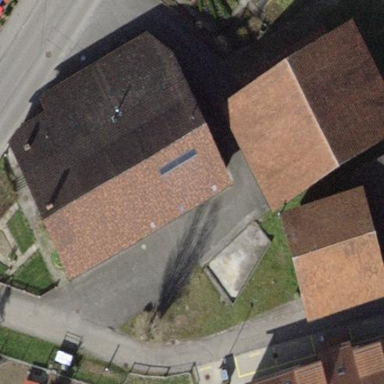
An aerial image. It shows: Gabled roof house.